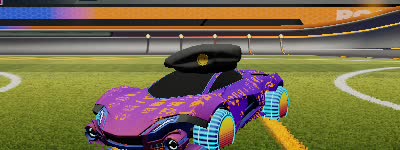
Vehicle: werewolf